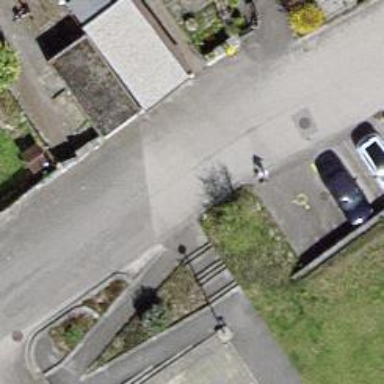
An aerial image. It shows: Road with steps.